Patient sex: F
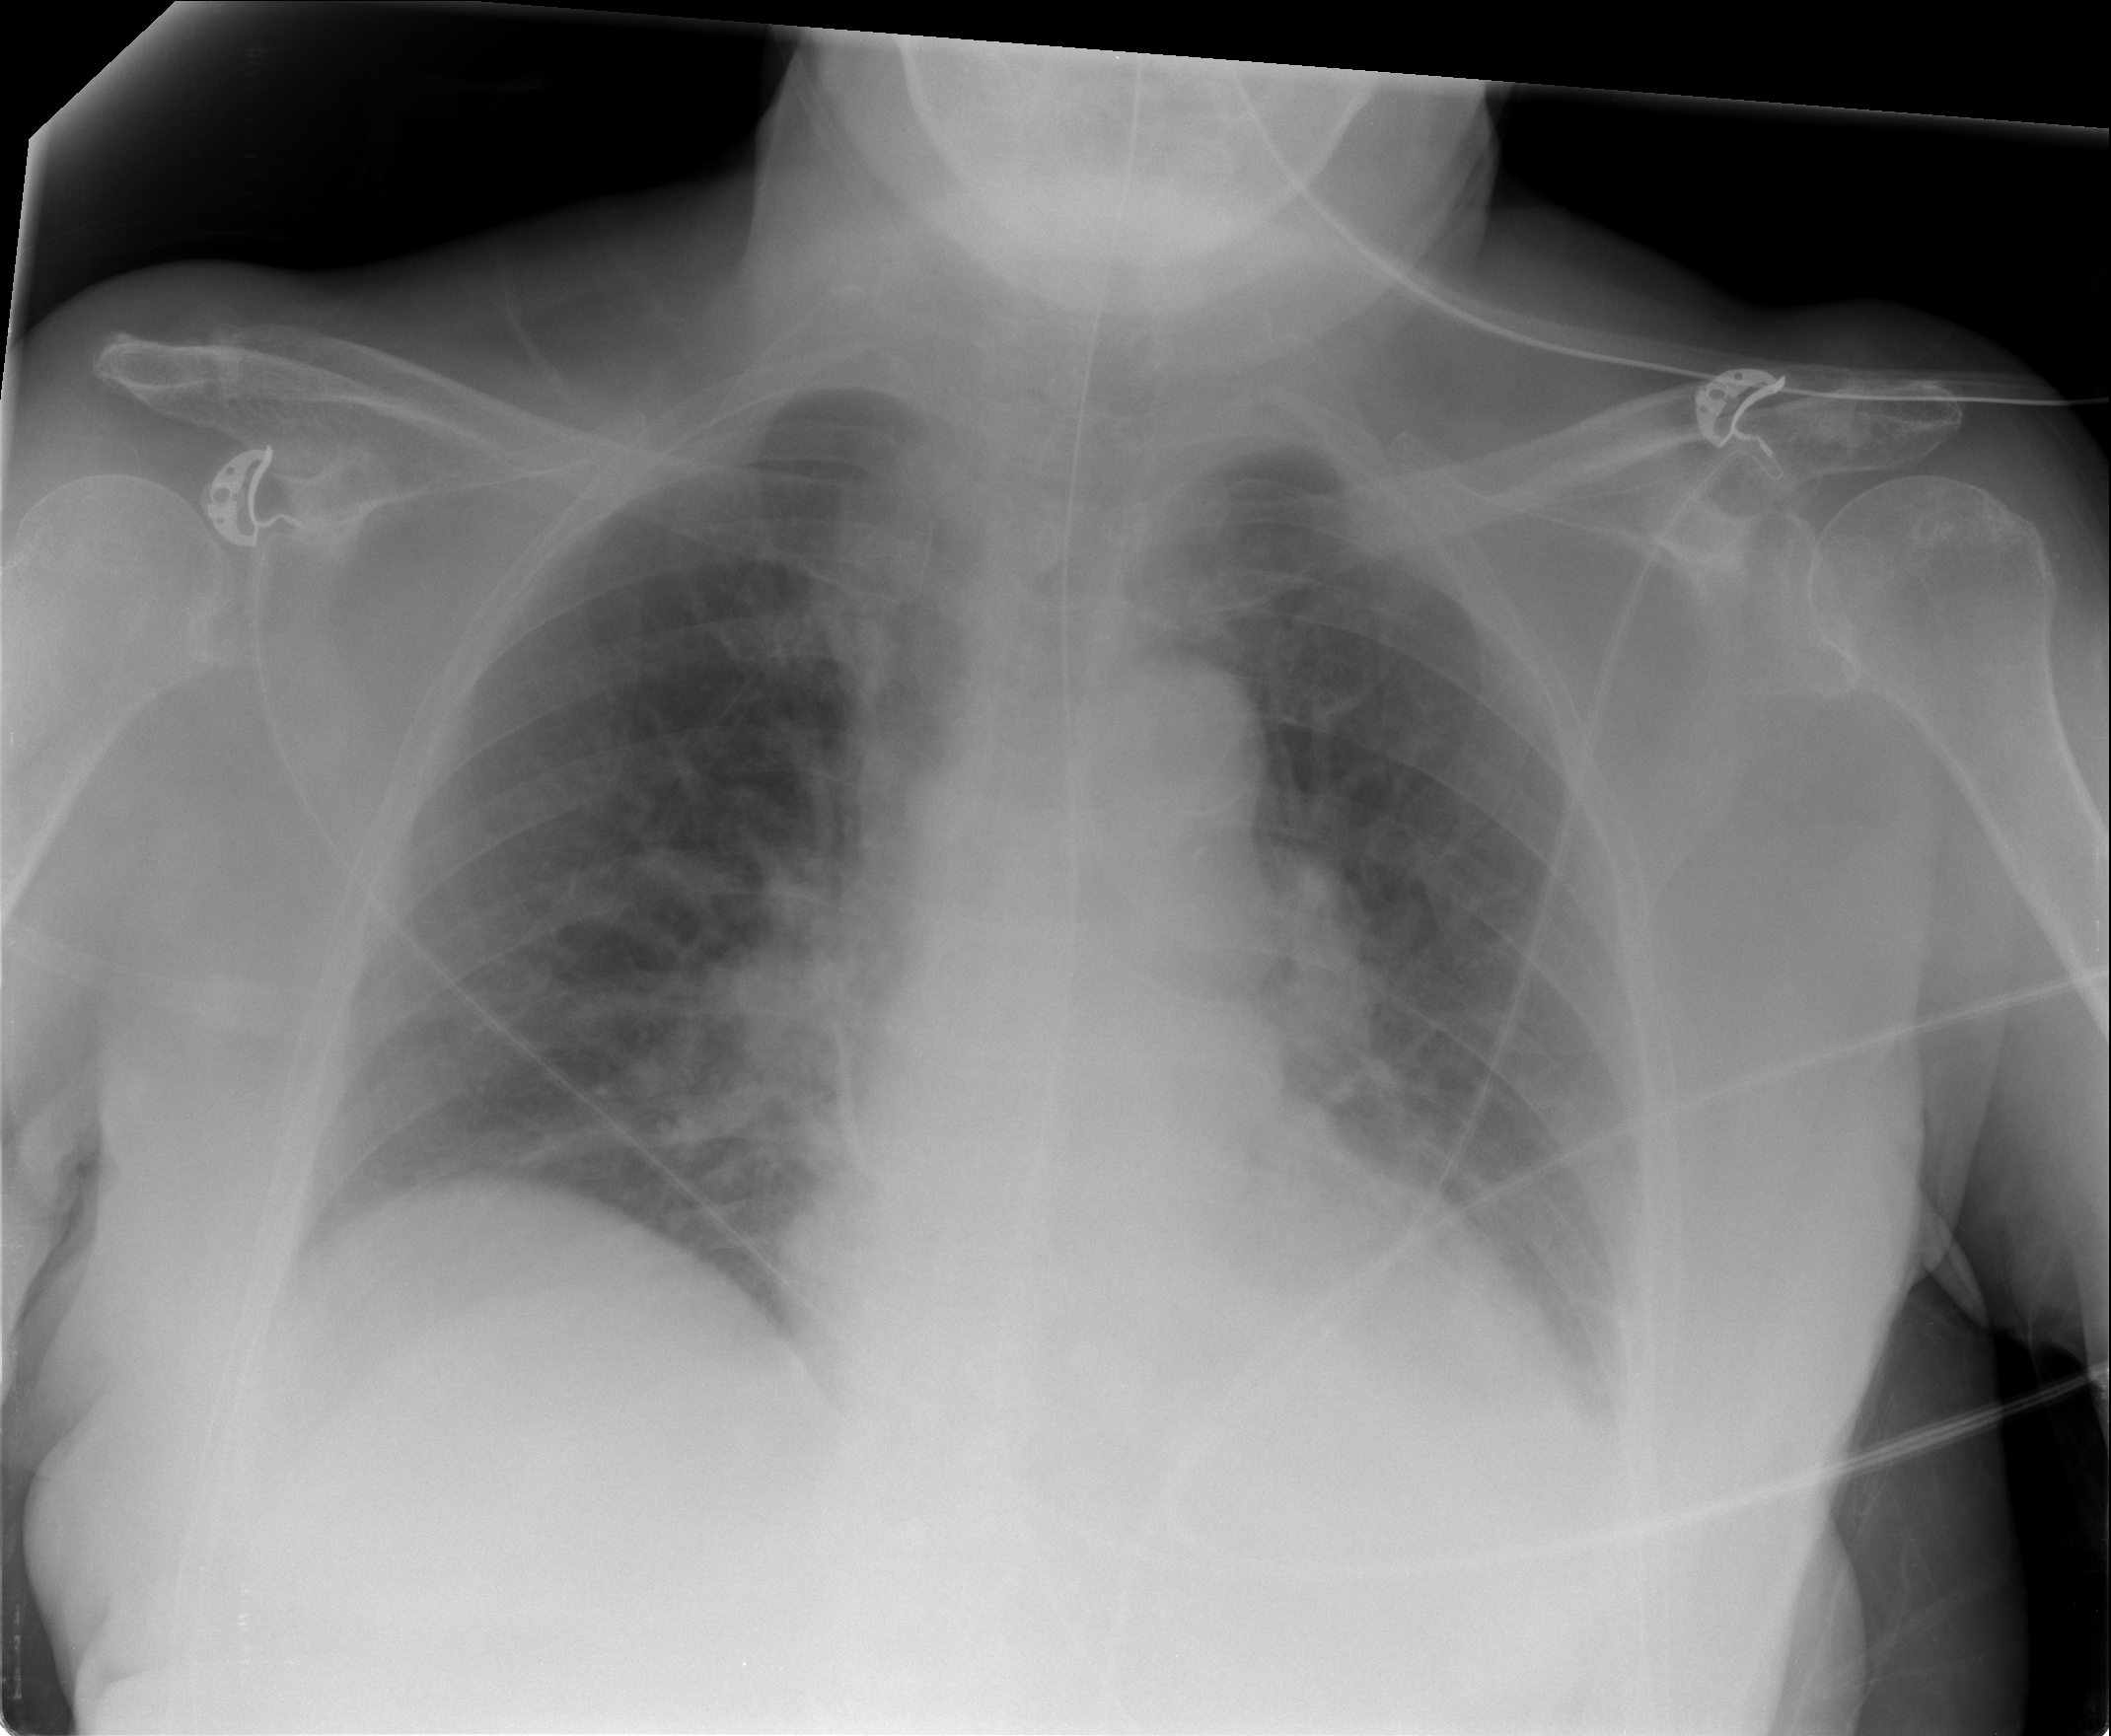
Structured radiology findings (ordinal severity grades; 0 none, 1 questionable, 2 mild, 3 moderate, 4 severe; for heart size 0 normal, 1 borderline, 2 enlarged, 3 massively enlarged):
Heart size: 2
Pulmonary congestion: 2
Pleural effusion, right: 1
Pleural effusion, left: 2
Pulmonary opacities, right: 0
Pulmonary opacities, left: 0
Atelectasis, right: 0
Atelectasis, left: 2